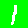
Digit: 1